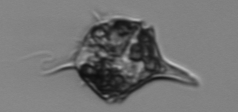
Label: Amylax